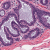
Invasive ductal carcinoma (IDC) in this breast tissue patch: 0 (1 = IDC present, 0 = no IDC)